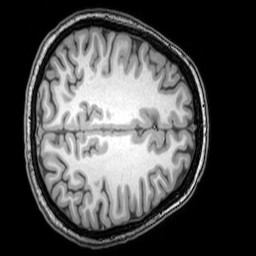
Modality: T1w
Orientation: axial
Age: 25
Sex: female
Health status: healthy
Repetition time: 0.081 s
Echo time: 0.037 s